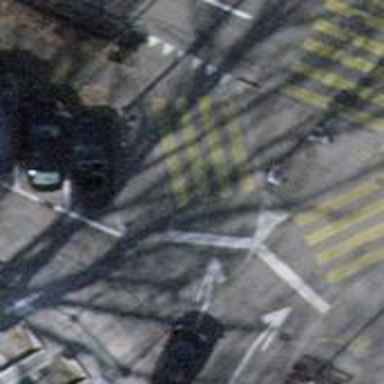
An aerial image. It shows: Asphalt road designated for service vehicles.